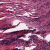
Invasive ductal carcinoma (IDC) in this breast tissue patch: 0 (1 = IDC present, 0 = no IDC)